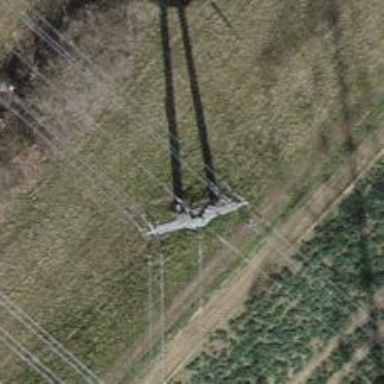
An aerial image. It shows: Concrete power pole.